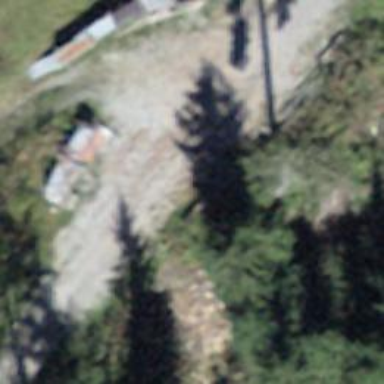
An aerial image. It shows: Culvert tunnel.